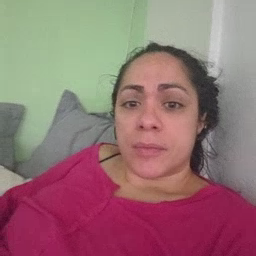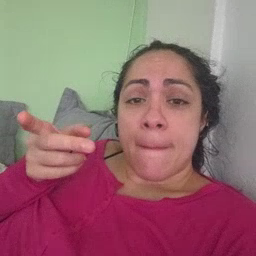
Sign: puppy